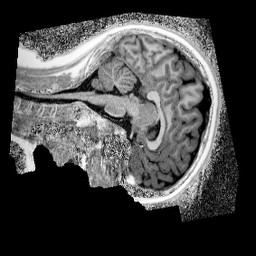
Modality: UNIT1_denoised
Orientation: sagittal
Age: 10
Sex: female
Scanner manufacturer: siemens
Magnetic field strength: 3 T
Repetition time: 4 s
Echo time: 0.00299 s